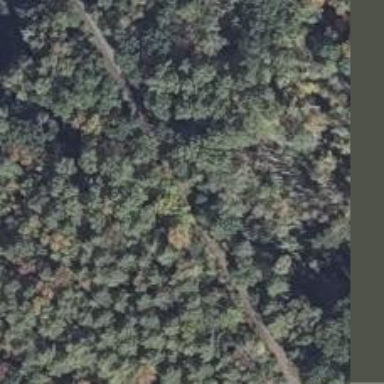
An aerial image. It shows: Abandoned railway.